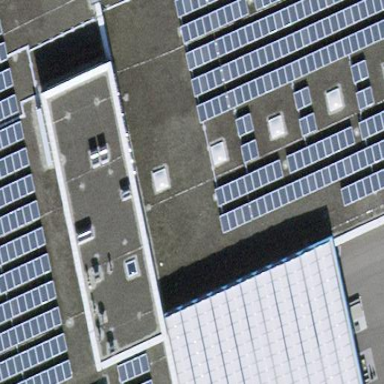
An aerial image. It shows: Solar power generator utilizing photovoltaic technology with solar photovoltaic panels.